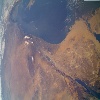
Label: land